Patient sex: M
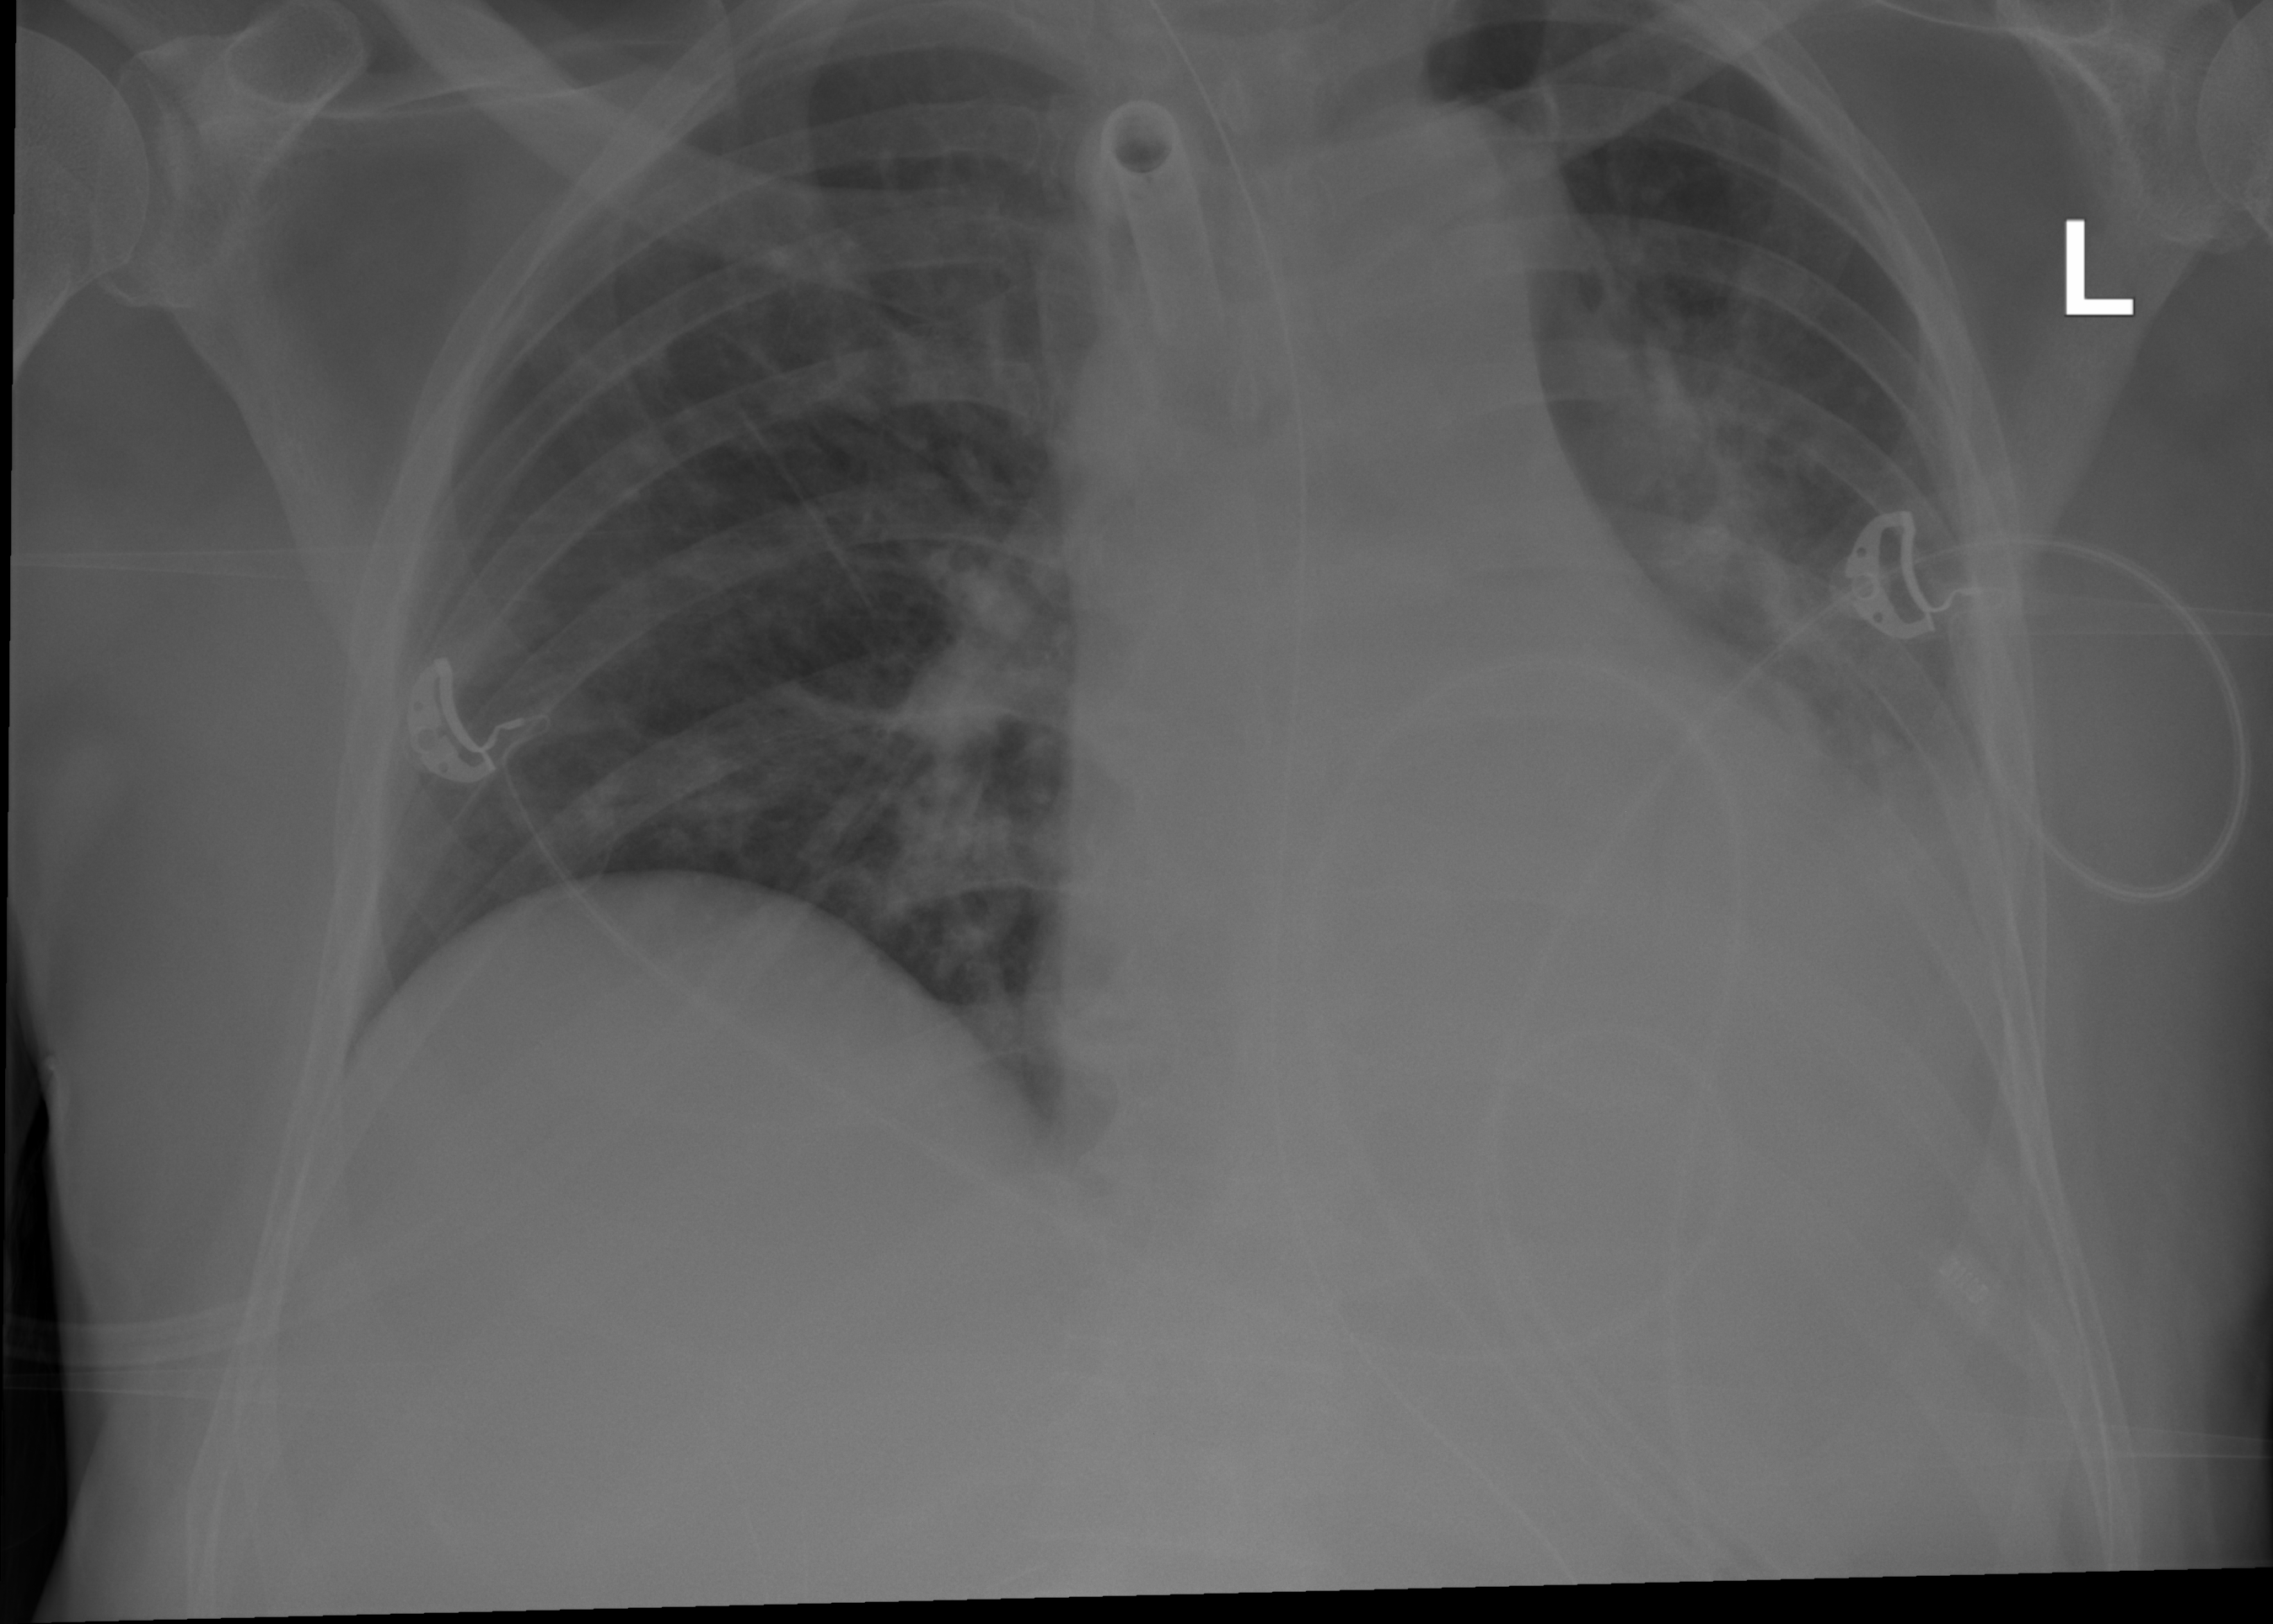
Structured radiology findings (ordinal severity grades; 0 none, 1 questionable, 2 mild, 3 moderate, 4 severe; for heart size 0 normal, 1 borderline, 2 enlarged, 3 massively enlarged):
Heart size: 2
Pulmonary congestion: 1
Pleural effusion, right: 0
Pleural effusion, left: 2
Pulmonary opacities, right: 0
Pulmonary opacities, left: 1
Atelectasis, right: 0
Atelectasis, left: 2